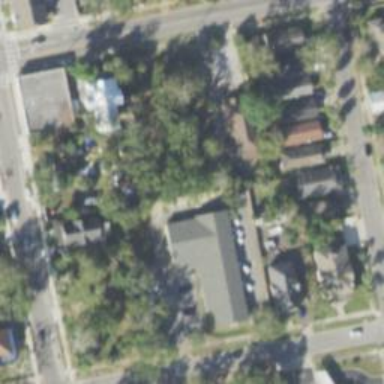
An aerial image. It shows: Single-family residential area.